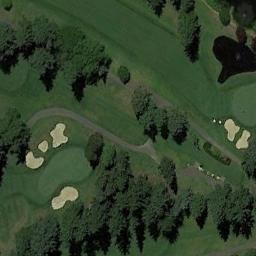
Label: golf_course